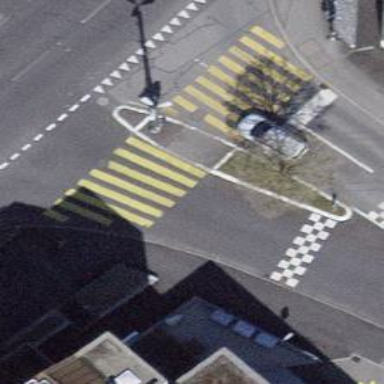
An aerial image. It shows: Footway that serves as traffic island.